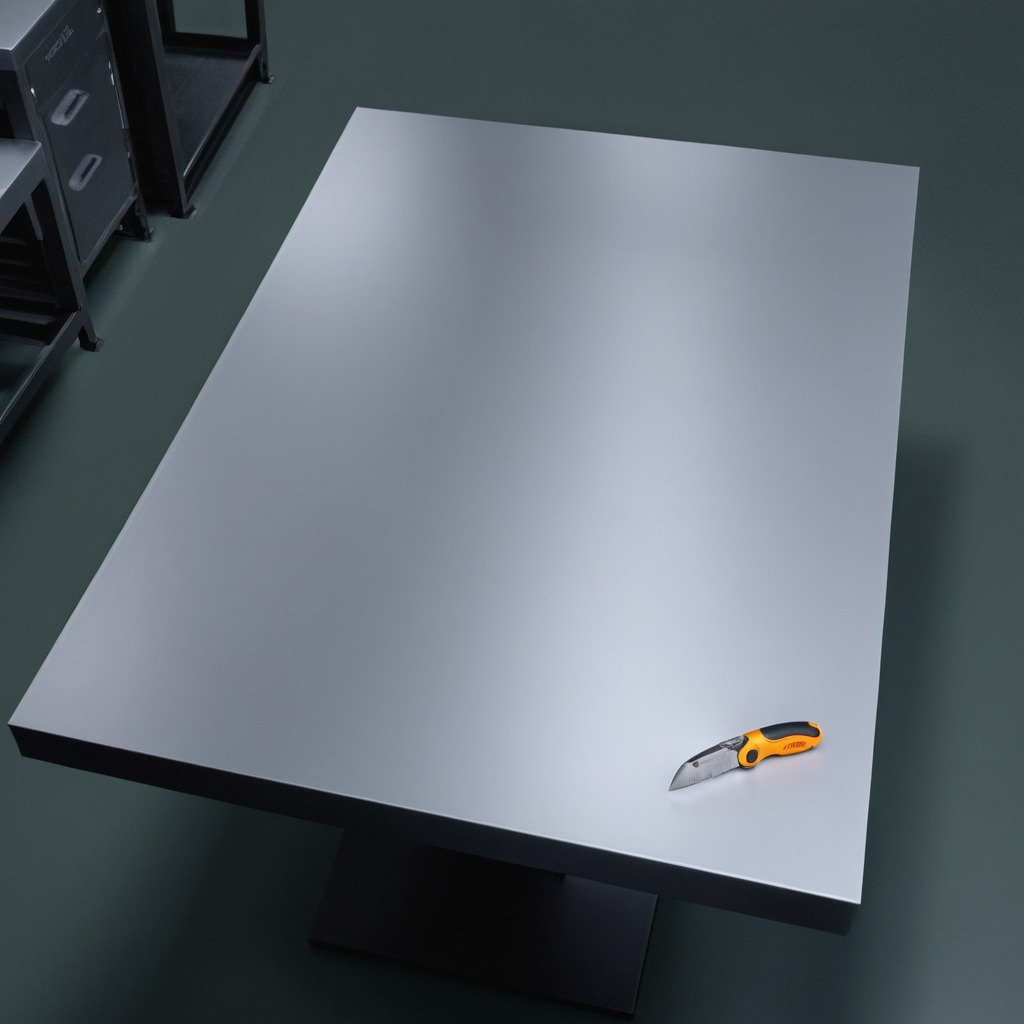
A utility knife lies on a clean empty table in a basement in the evening.